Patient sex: F
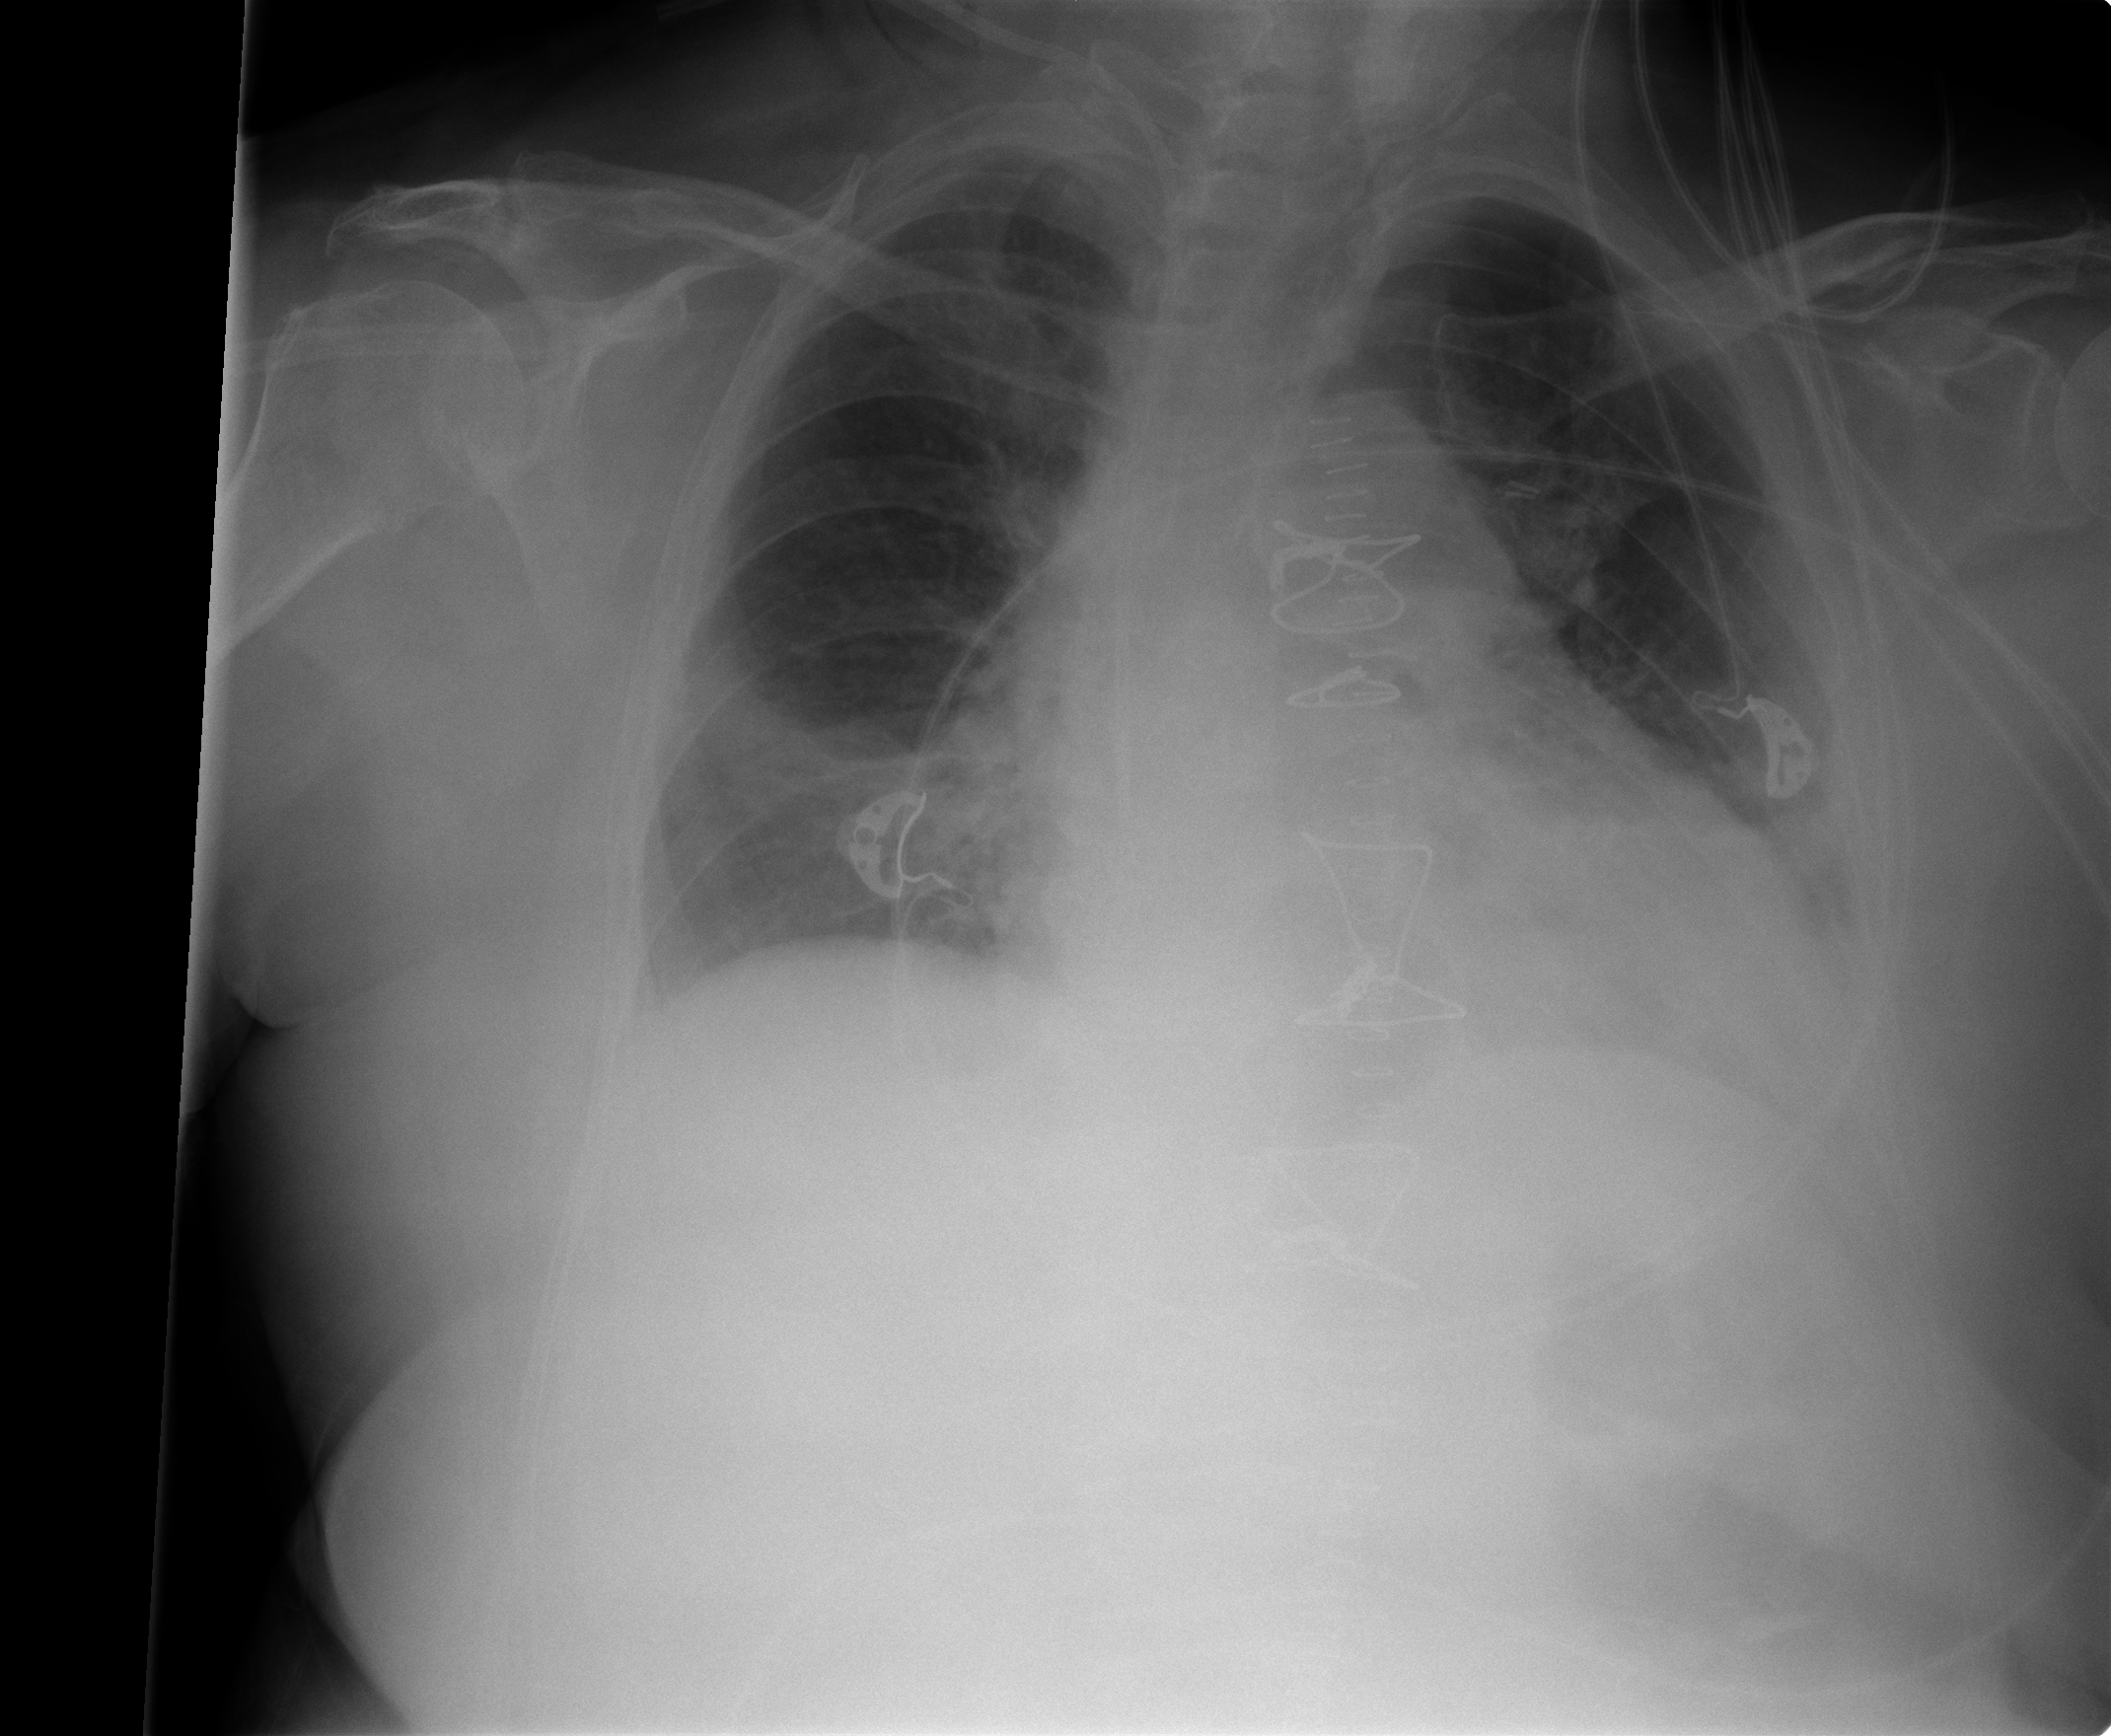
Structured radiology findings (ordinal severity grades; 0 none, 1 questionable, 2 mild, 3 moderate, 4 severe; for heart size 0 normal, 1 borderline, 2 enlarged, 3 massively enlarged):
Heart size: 2
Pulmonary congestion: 0
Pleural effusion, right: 0
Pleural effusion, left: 2
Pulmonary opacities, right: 0
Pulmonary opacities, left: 0
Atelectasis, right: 2
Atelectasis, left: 2